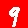
Digit: 9